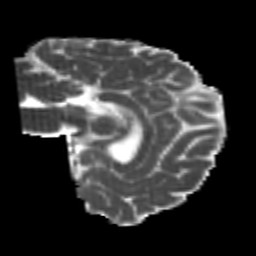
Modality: MD
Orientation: sagittal
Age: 25
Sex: female
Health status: healthy
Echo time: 0.074 s